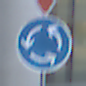
Verkehrszeichen: Kreisverkehr
Zusatzzeichen oben: VorfahrtGewaehren
Umgebung: Outdoor, Urban
Tageszeit: SunriseSunset
Wetter: PartlyCloudy
Licht: Natural
Jahreszeit: NotSpecified
Kontrast: MediumContrast